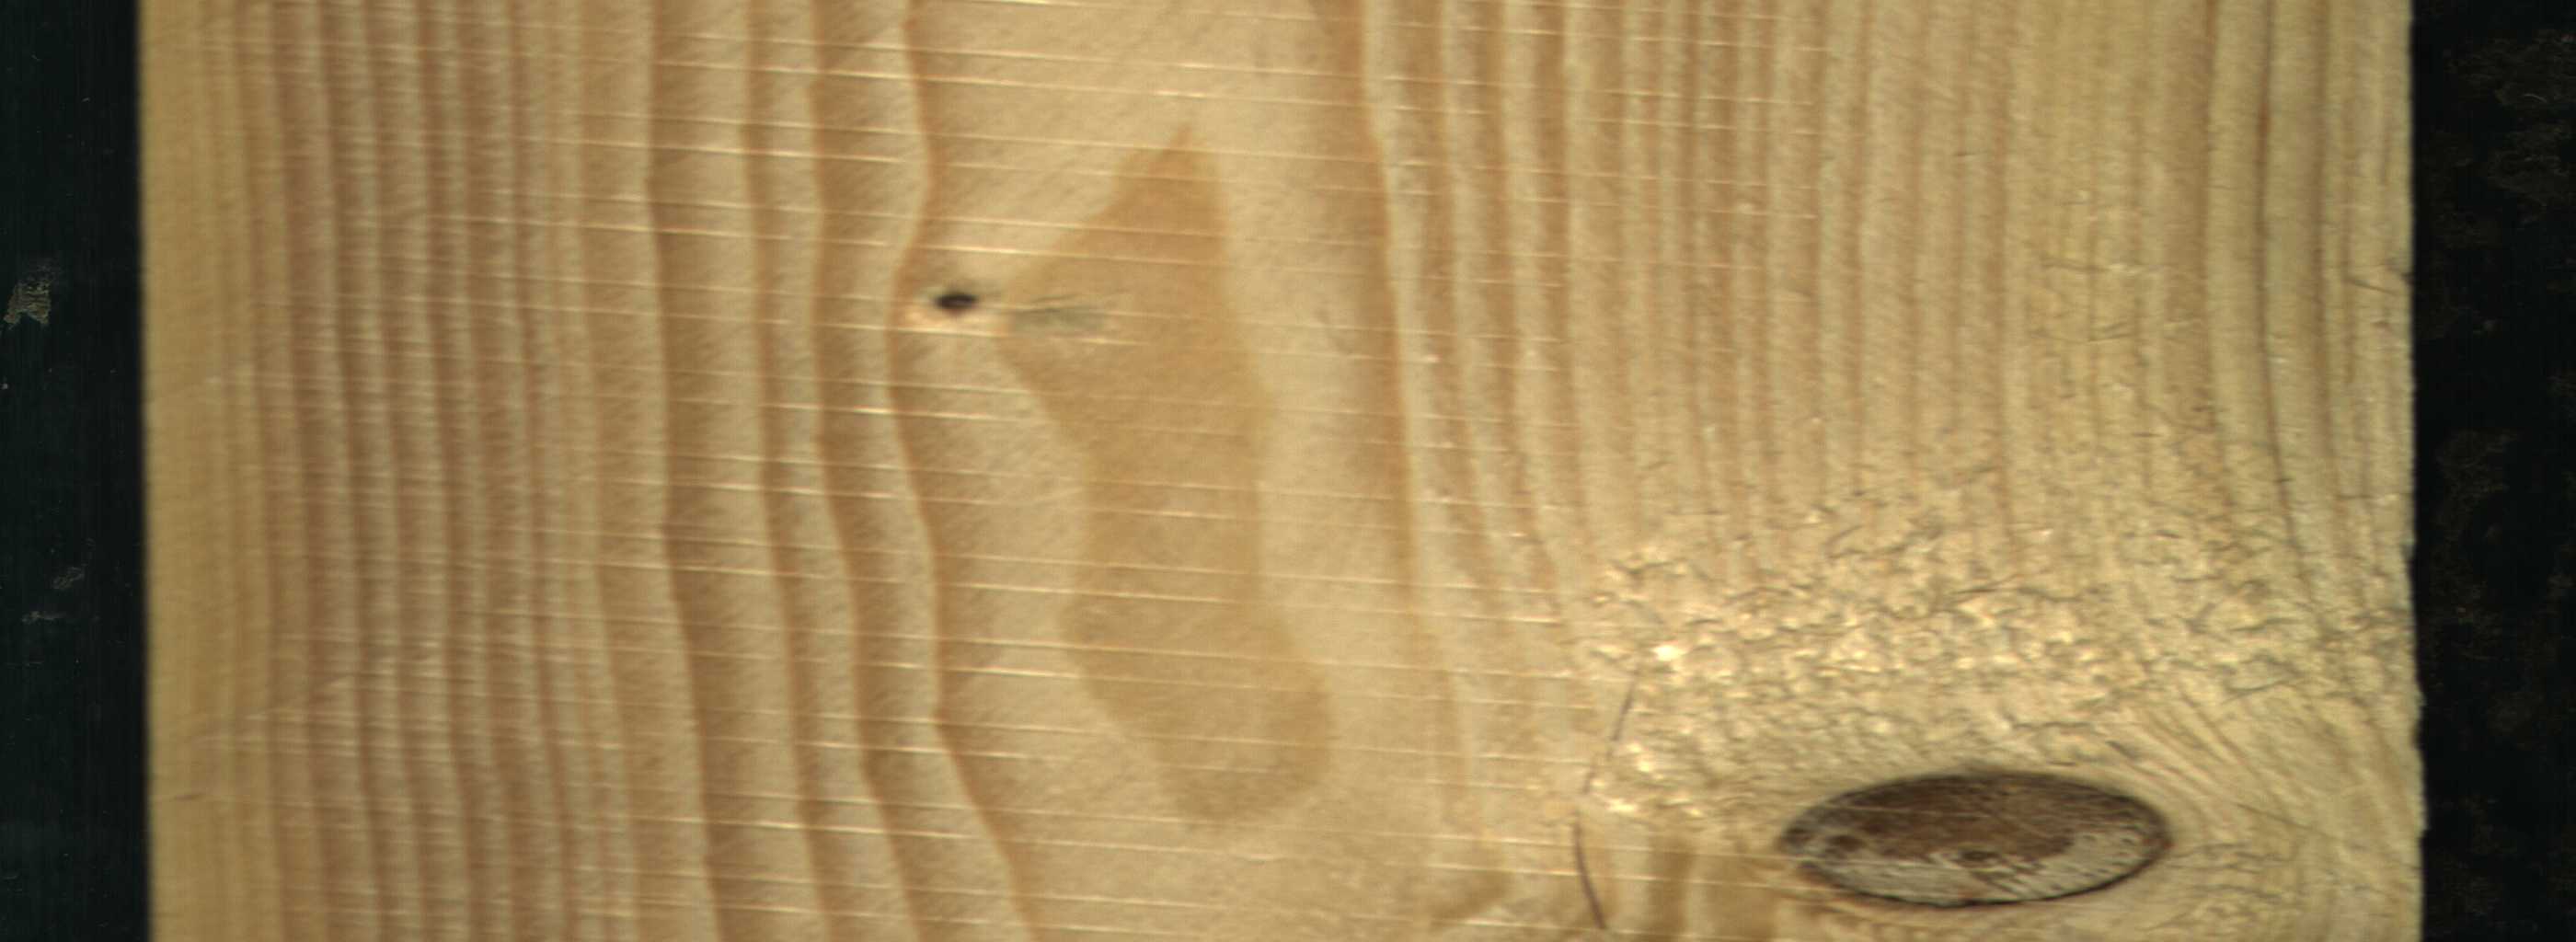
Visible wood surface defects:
Crack
Dead_Knot
Dead_Knot